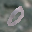
Label: 0